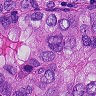
Metastatic tissue present: yes